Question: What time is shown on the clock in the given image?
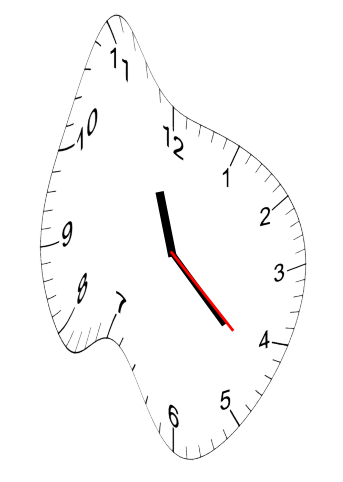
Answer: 11:22:22